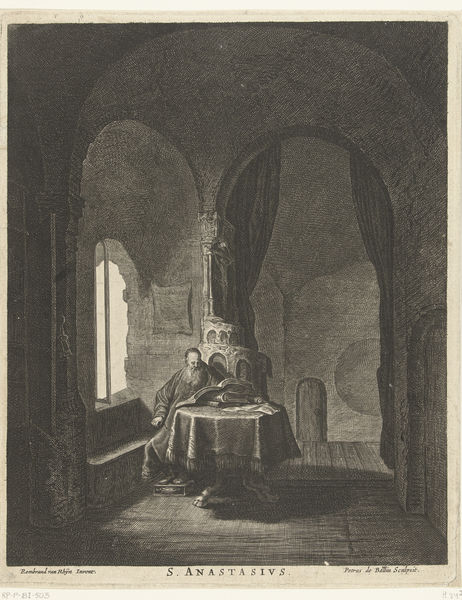
Titel: Heilige Anastasius studeert in vertrek
Künstler: Pieter de (I) Bailliu
Standort: Amsterdam
Institution: Rijksmuseum
Schlagwörter: mann, fenster, säule, tisch, herr, tischtuch, vorhang, dunkelheit, decke, ofen, düster, bogen, rundbogen, sitzt, gewölbe, buch, schwarz-weiss, stich, kupferstich, liest, anastasius, anastasia